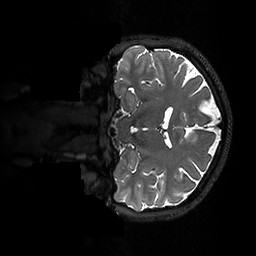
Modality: T2w
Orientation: coronal
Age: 23
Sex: female
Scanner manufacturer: ge
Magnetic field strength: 3 T
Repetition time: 3.202 s
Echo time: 0.06609 s